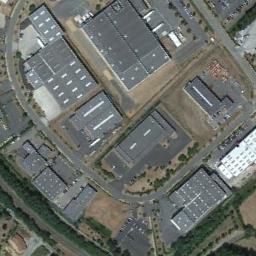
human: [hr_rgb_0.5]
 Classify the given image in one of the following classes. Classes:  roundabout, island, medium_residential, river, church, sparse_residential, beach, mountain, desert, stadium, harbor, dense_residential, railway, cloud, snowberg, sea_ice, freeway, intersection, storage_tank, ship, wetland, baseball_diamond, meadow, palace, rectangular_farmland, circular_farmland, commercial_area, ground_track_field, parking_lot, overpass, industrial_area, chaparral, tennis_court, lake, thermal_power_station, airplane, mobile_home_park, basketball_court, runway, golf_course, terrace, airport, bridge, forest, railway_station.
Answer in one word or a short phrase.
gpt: industrial_area